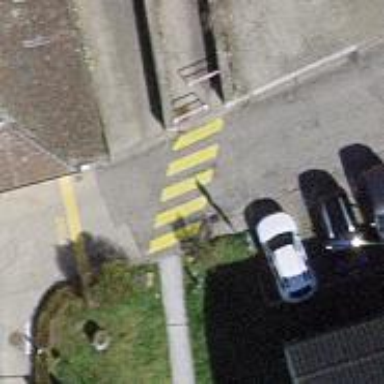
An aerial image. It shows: Marked road crossing.